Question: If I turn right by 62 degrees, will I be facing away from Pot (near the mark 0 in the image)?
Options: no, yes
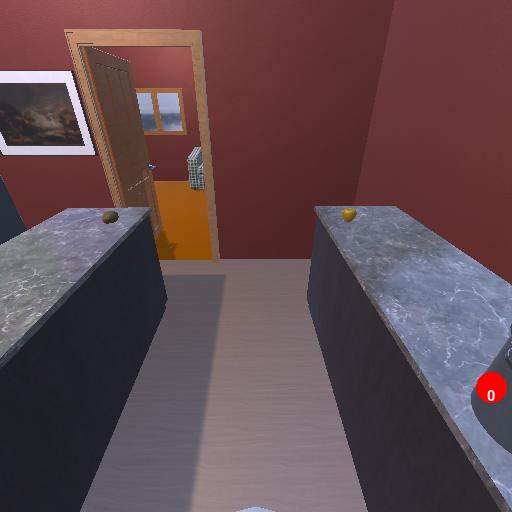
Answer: no